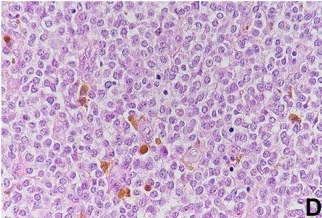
Histological findings and immunohistochemical staining of the cardiac lesion. (D) The tumor cells were small to medium in size with fine chromatin and predominantly pale eosinophilic cytoplasm. The nuclei were typically round to oval with somewhat irregular contours and contained small nucleoli. Cytoplasmic clearing was also observed. The mitotic figures were easily found (x400).
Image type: pathology (immunostaining)